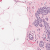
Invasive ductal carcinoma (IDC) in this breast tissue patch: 0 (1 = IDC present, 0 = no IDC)